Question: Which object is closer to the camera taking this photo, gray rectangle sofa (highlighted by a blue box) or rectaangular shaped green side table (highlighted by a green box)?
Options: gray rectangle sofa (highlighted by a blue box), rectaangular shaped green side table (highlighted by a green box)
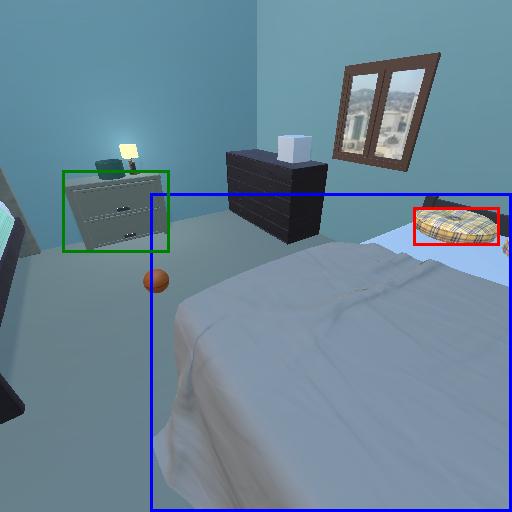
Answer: gray rectangle sofa (highlighted by a blue box)